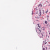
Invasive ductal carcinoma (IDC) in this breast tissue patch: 0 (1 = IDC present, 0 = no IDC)